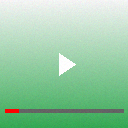
Screen state: on